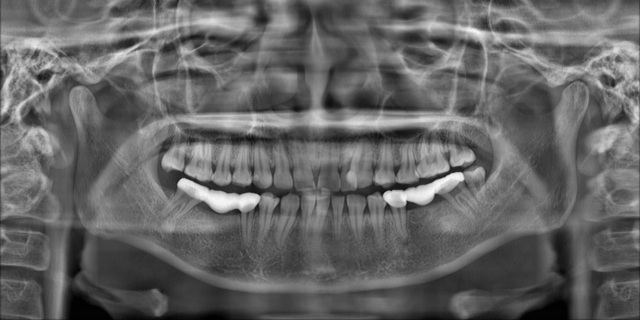
adult